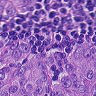
Metastatic tissue present: yes